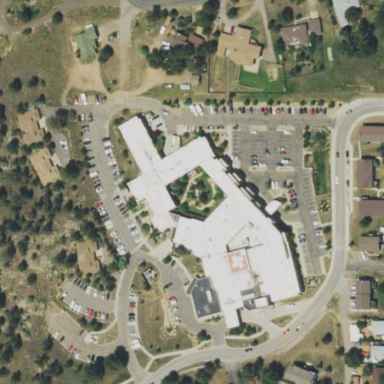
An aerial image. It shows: Healthcare facility identified as hospital.